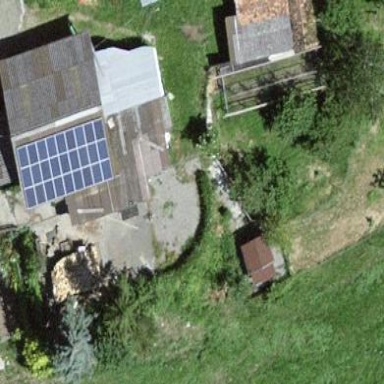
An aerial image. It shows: Barn.